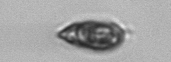
Label: Prorocentrum_triestinum